Question: I'm trying to take my Form layout away from tables and entering the world of div's and css.
I'm having difficulty though in my layout. I'd like to order the elements where a label is positioned directly above an input.
Here's what it currently looks like:

I'd like the District Label and Textbox to be vertically aligned, but they seem to be forming a stair pattern.
Here's the css:
'''
#content
{
position: absolute;
top: 110px;
left: 350px;
width: 775px;
height: 605px;
}
#content label
{
display:inline;
margin-right:4px;
vertical-align:top;
}
#content input
{
float:left;
margin:1px 20px 1px 1px;
}
'''
and the HTML:
'''
<div id="content">
<label for="txt_RequestId">Request Id</label>
<input id="txt_RequestId" type="text" />
<label for="txt_District">District</label>
<input id="txt_District" type="text" />
</div>
'''
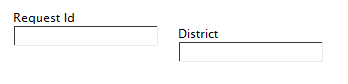
Answer: nest the 'input' elements in the 'label's so the text label and field are grouped.
this usage is specified in the <URL>:
'To associate a label with another control implicitly, the control element must be within the contents of the LABEL element. In this case, the LABEL may only contain one control element. The label itself may be positioned before or after the associated control.'
'''
<div id="content">
<label>
Request Id<br />
<input id="txt_RequestId" type="text" />
</label>
<label>
District<br />
<input id="txt_District" type="text" />
</label>
</div>
'''
CSS:
'''
#content
{
position: absolute;
top: 110px;
left: 350px;
width: 775px;
height: 605px;
}
#content label
{
display:inline;
float:left;
margin-right:4px;
vertical-align:top;
}
'''
<URL>
Then apply 'display:inline' and 'float:left' to the '<label>'s (or use 'display:inline-block' instead if you don't have to worry about older browsers <URL>